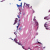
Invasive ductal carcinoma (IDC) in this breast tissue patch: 0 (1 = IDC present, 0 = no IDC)